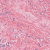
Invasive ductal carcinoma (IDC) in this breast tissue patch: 1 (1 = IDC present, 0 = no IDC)